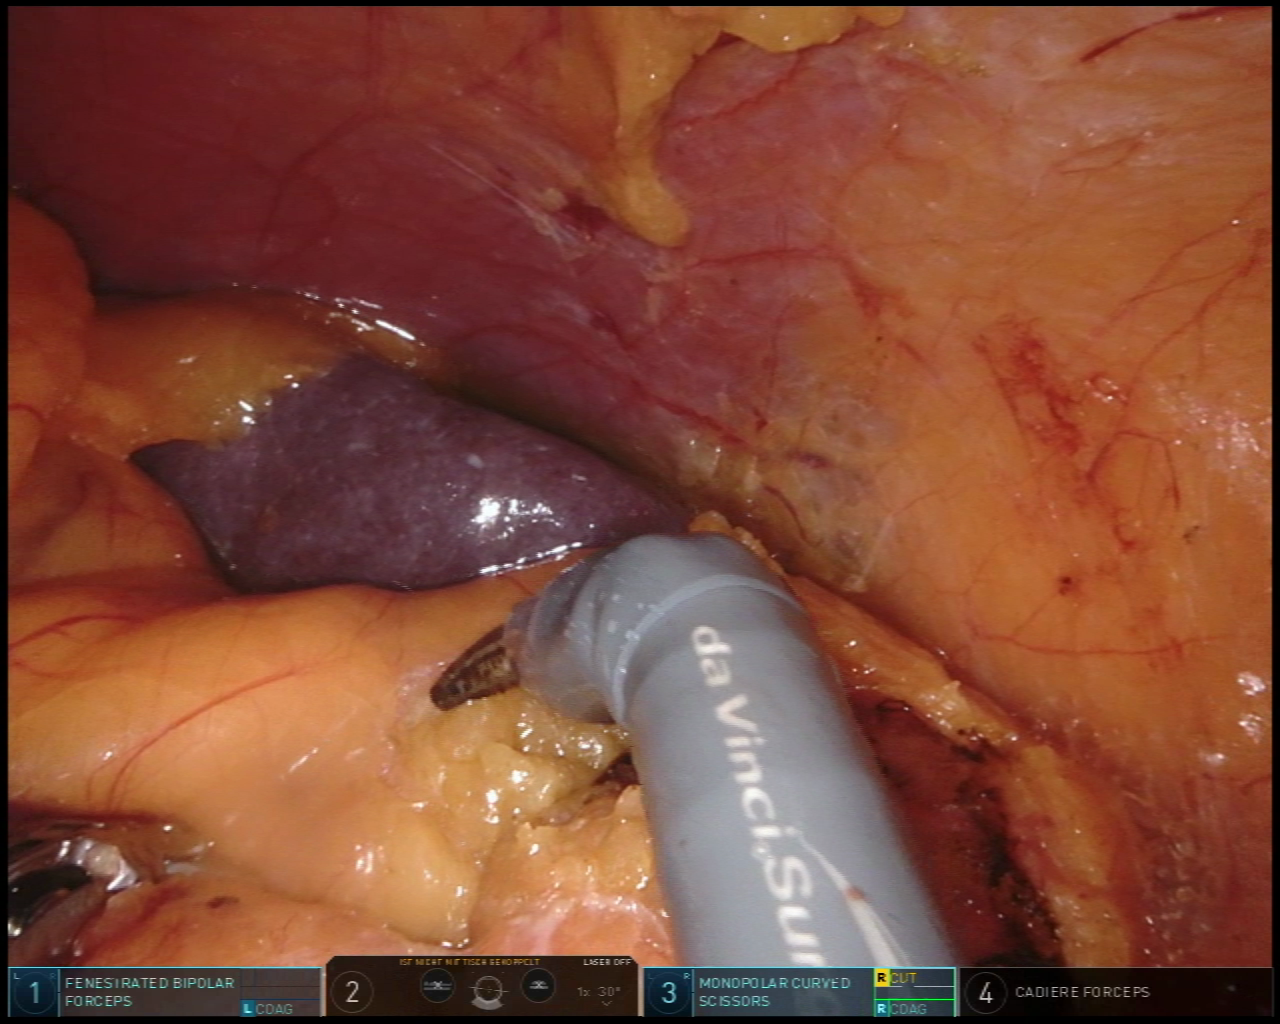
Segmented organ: spleen
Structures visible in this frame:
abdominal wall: yes
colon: no
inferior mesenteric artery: no
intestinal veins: no
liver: no
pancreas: no
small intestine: no
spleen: yes
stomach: no
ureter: no
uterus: no
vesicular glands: no